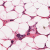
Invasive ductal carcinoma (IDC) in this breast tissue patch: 1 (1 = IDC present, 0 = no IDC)